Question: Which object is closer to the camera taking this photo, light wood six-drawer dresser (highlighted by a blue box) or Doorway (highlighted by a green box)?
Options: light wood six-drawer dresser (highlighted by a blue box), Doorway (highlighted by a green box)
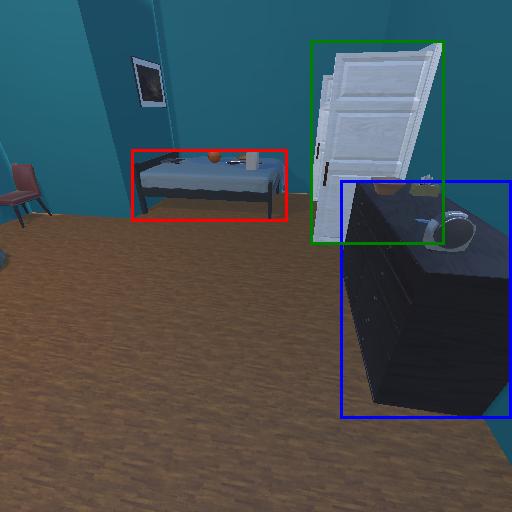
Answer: light wood six-drawer dresser (highlighted by a blue box)